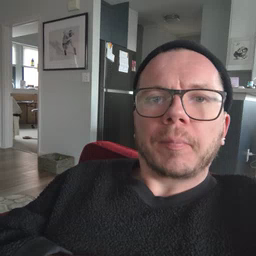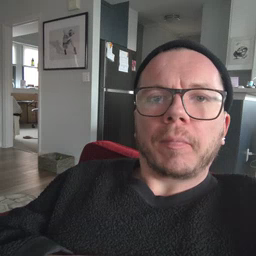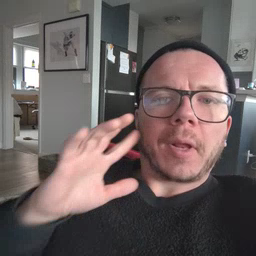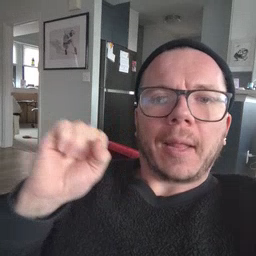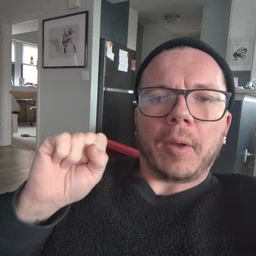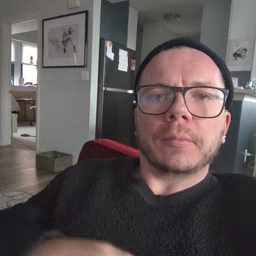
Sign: loud